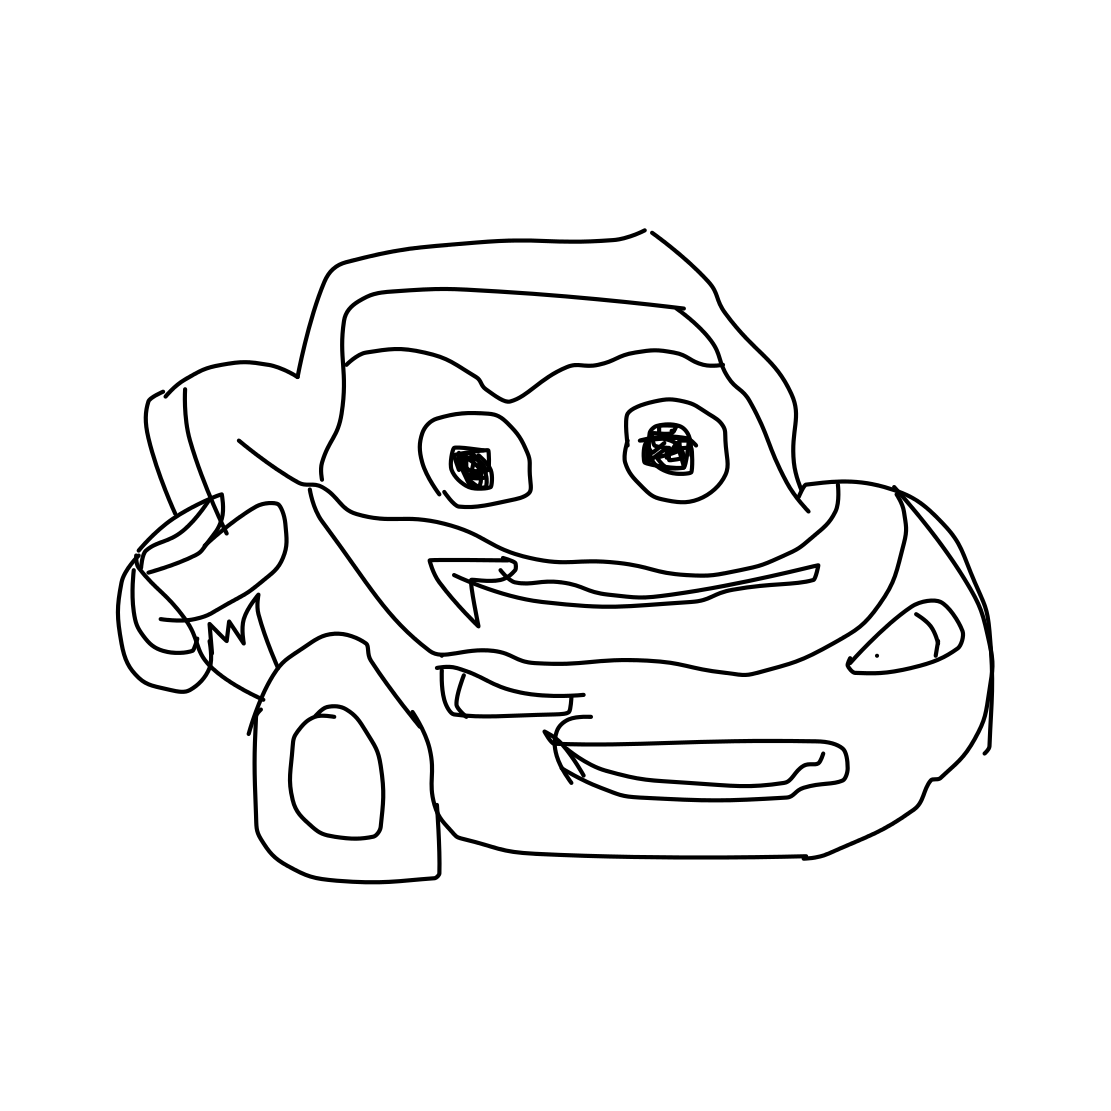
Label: race car